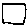
Label: square